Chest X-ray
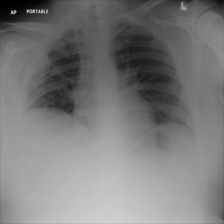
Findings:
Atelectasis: positive
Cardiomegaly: negative
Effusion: negative
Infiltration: negative
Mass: positive
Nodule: negative
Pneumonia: negative
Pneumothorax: negative
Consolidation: negative
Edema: negative
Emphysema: negative
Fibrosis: negative
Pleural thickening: negative
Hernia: negative